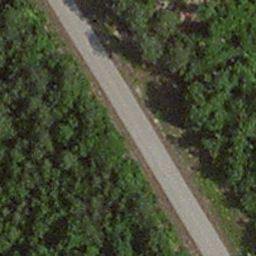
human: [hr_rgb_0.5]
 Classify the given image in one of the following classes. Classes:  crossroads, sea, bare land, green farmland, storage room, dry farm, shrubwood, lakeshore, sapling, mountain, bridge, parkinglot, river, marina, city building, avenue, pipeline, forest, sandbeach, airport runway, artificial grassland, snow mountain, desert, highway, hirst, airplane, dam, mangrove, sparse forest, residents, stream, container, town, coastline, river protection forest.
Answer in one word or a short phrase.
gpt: avenue